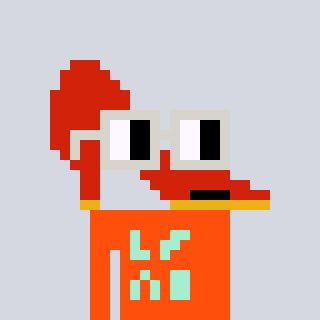
a pixel art character with square light gray glasses, a highheel-shaped head and a orange-colored body on a cool background